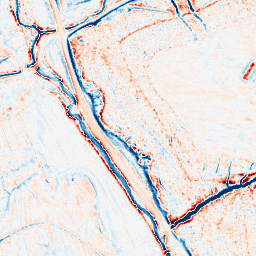
Category: edge_preserving
Decomposition family: anisotropic_diffusion
Decomposition parameters: iterations: 50
kappa: 30
gamma: 0.05
Upsampling method: lanczos
Upsampling parameters: scale: 2
Upsampling scale: 2